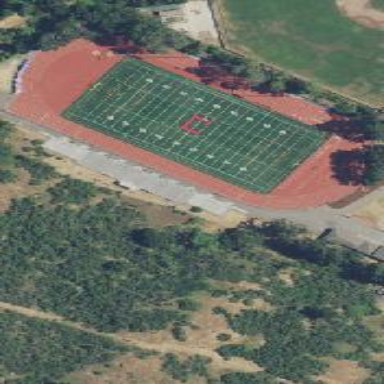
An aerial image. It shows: Pitch for American football with artificial turf surface.